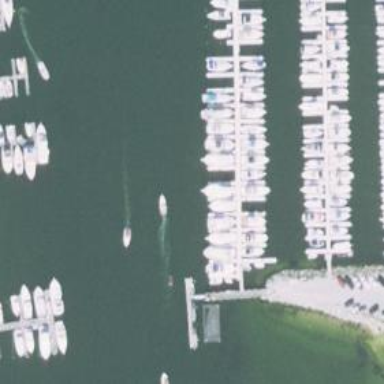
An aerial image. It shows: Man-made pier.